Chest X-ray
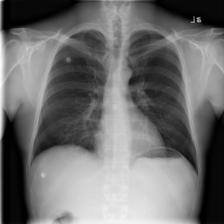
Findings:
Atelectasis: negative
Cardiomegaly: negative
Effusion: negative
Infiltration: negative
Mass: negative
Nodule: negative
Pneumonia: negative
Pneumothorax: negative
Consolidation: negative
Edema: negative
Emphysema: negative
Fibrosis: negative
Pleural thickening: negative
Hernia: negative